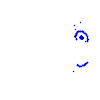
Particle: pion